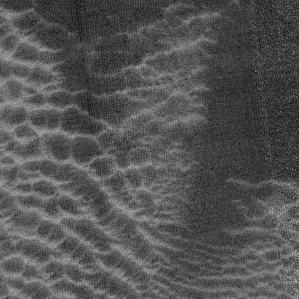
Label: frost